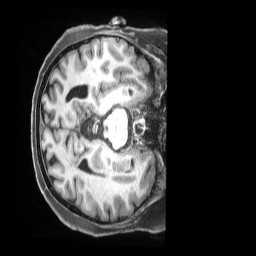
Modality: T1w
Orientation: axial
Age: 58
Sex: female
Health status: ill
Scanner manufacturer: siemens
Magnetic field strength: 3 T
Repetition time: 2.5 s
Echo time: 0.00181 s